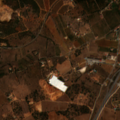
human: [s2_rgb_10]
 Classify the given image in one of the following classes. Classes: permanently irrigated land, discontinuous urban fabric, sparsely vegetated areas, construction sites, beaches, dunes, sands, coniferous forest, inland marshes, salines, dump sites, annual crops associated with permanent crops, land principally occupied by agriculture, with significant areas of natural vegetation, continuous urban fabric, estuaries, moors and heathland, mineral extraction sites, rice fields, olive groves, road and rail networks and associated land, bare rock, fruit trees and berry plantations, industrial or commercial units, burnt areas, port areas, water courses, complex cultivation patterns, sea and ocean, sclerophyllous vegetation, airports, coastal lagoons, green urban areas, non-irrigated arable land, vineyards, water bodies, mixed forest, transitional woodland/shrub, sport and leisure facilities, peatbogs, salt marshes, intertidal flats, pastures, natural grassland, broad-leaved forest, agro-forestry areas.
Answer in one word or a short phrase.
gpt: mineral extraction sites, fruit trees and berry plantations, complex cultivation patterns, sclerophyllous vegetation